【题型】填空题　【知识点】解析几何　【难度】easy
若直线 $y = kx - 2$（常数 $k \in \mathbb{R}$）与曲线 $x = \sqrt{1 - y^2}$ 有两个不同的公共点，则 $k$ 的取值范围是   .
【解答】
\textbf{【答案】} $\boldsymbol{(\sqrt{3}, +\infty)}$

\vspace{1em}
\textbf{【分析】}
根据给定条件，确定曲线表示的图形并作出，再利用直线与圆的位置关系求出范围。

\vspace{1em}
\textbf{【详解】}
由 $x = \sqrt{1 - y^2}$，得 $x^2 + y^2 = 1,\ x \ge 0$，则曲线 $x = \sqrt{1 - y^2}$ 表示以原点为圆心，1 为半径的圆在 $y$ 轴及右侧部分。

直线 $y = kx - 2$ 恒过定点 $(0, -2)$，斜率为 $k$，在同一坐标系内作出直线 $y = kx - 2$ 与曲线 $x = \sqrt{1 - y^2}$：

观察图象知 $k > 0$，且
\[
\frac{2}{\sqrt{k^2 + (-1)^2}} < 1,
\]
解得 $k > \sqrt{3}$，

所以 $k$ 的取值范围是 $(\sqrt{3}, +\infty)$。

故答案为：$\boldsymbol{(\sqrt{3}, +\infty)}$。
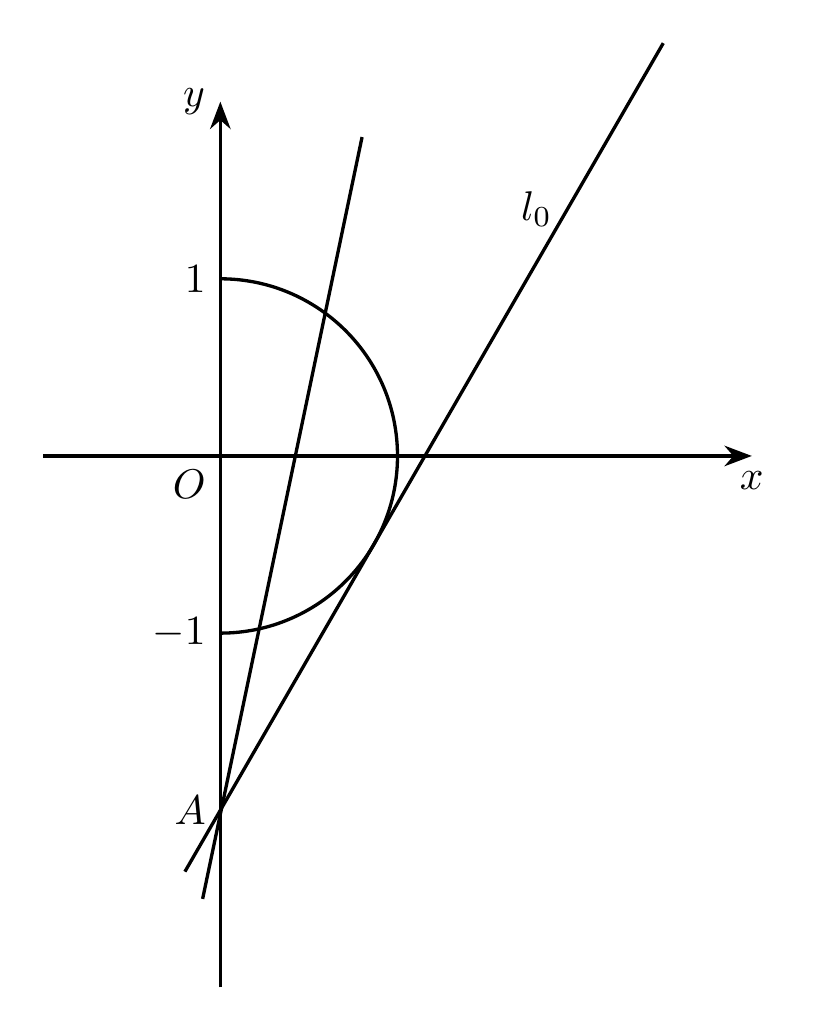